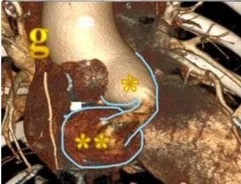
The CT scanner detected two giant aneurysmal sacs on the right coronary artery. Axial plain view of CTA.
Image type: radiology (ct)